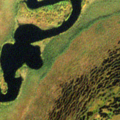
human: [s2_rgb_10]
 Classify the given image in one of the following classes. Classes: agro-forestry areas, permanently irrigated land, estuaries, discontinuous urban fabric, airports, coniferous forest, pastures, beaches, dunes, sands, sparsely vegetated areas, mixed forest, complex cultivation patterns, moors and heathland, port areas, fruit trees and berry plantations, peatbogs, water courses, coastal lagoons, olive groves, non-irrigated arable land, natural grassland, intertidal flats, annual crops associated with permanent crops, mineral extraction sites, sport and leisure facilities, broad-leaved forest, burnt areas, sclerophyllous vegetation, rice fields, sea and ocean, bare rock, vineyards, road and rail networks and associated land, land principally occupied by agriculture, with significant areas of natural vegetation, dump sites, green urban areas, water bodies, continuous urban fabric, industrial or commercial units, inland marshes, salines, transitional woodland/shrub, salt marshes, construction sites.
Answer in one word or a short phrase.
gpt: peatbogs, water courses